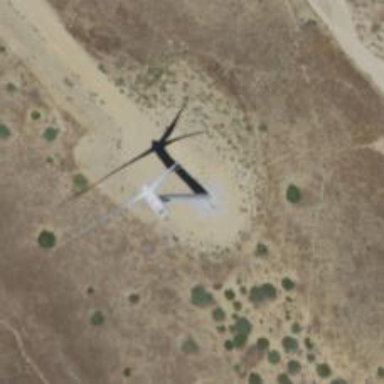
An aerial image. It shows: Wind generator with horizontal axis. The generator is wind turbine.